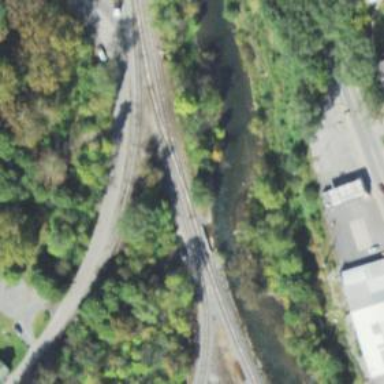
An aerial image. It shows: Rail spur service.